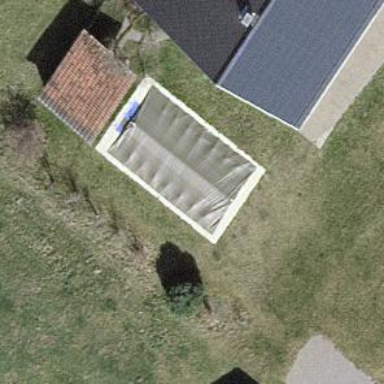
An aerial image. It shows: Swimming pool located in leisure land.